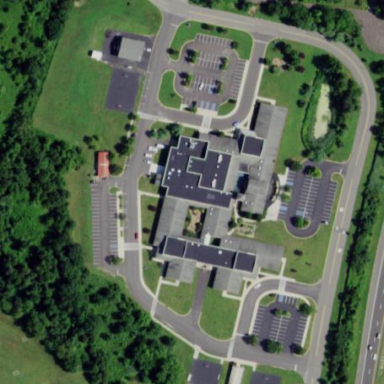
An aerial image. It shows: School building.